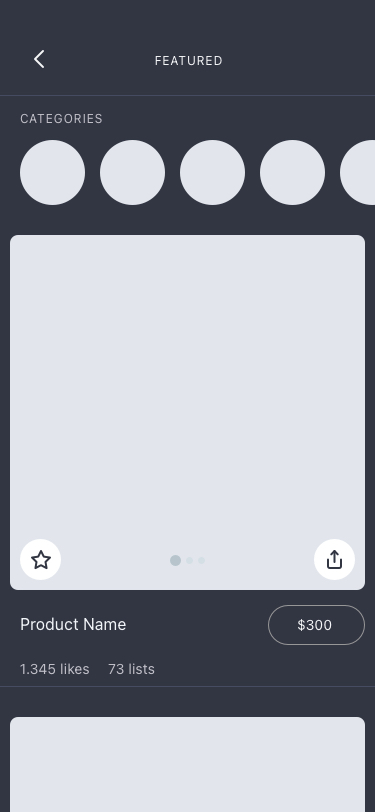
Text in this UI design:
1.345 likes
73 lists
$300
Product Name
CATEGORIES
FEATURED